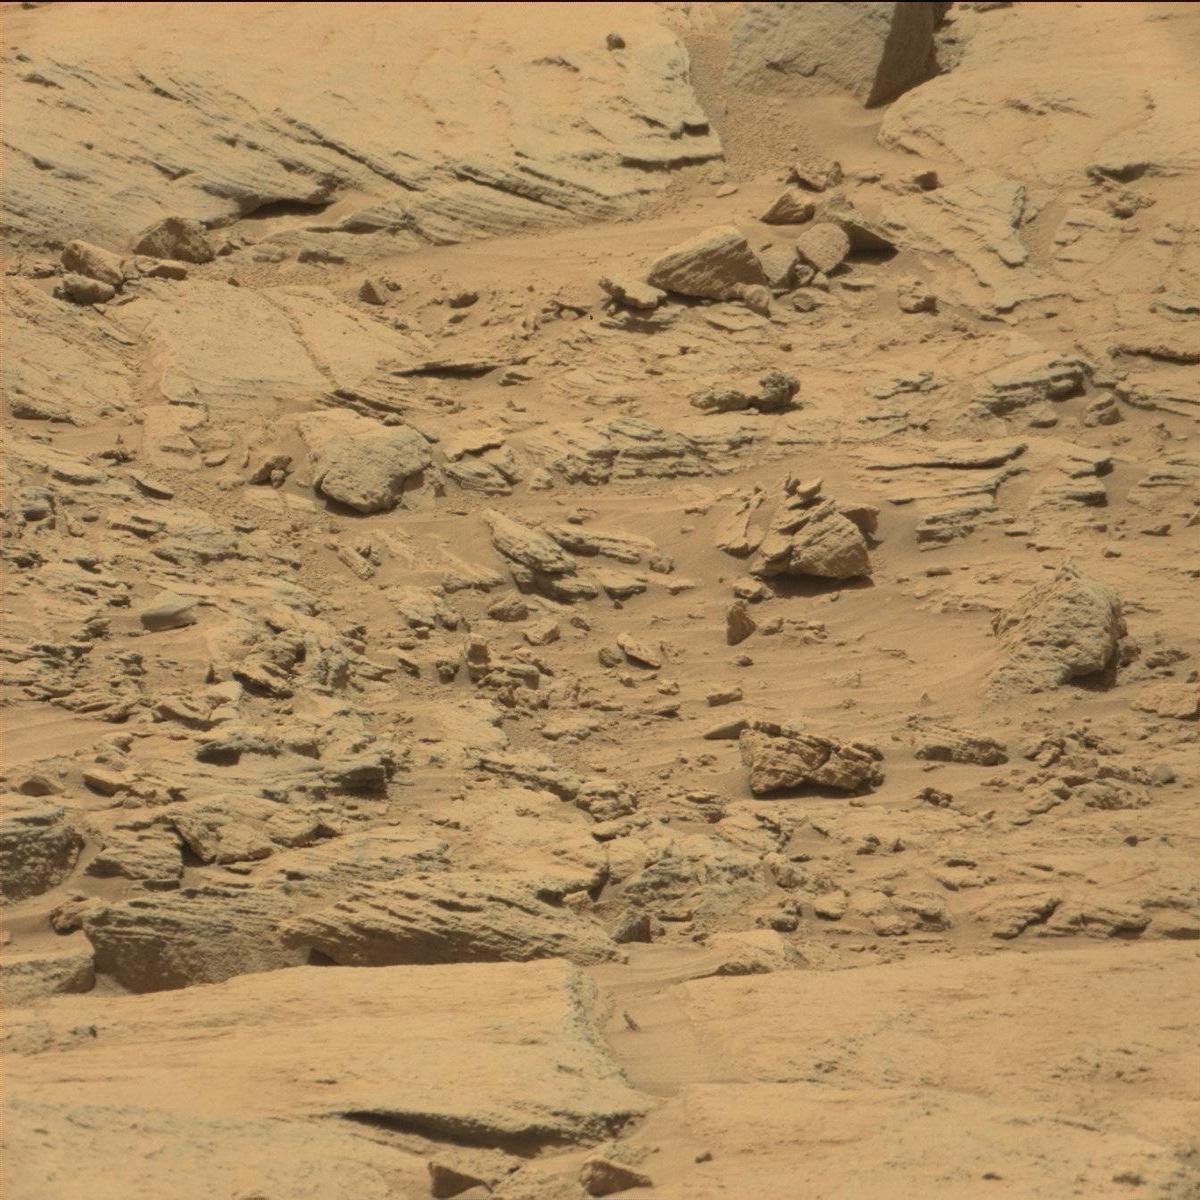
Terrain classes present: Bedrock, Rock, Sand / Soil